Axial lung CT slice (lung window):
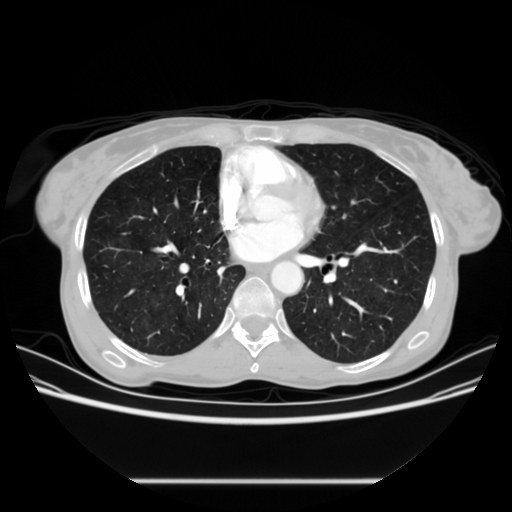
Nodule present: no